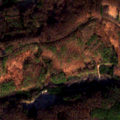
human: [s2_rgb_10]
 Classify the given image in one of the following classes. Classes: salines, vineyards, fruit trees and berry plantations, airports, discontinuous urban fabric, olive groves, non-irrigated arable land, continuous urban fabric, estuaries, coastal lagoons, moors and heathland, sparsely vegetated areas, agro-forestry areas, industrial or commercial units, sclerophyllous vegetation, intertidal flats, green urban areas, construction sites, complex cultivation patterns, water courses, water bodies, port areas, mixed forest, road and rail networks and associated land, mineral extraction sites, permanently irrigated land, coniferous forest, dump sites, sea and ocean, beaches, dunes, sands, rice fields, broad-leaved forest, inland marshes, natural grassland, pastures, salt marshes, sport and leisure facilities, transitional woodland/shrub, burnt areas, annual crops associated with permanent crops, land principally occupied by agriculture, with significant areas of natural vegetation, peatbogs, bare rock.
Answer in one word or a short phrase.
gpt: complex cultivation patterns, broad-leaved forest, coniferous forest, mixed forest, transitional woodland/shrub